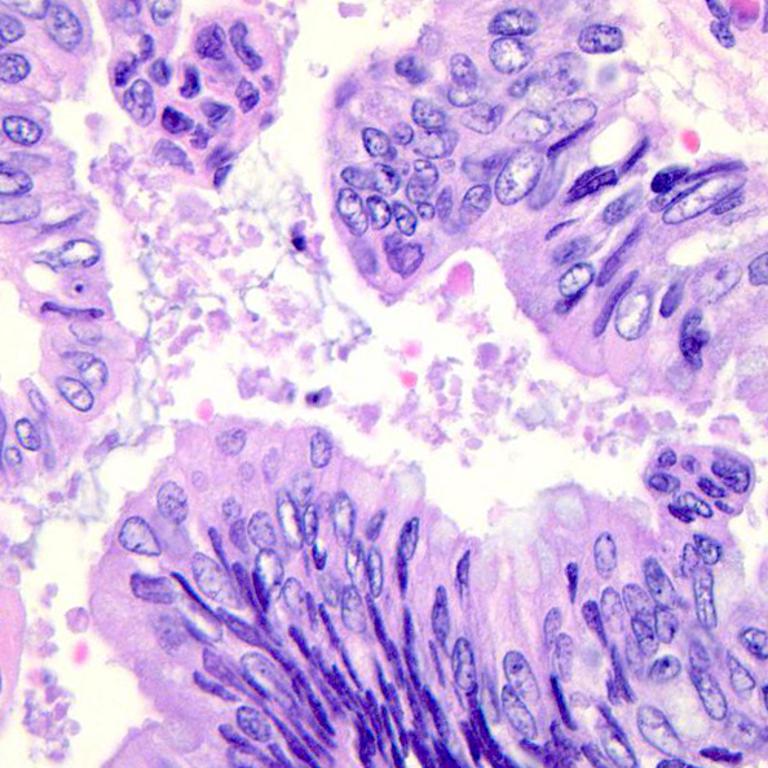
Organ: colon
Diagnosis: adenocarcinomas